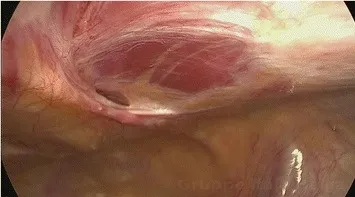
Spigelian hernia under rectus muscle causing severe pain limiting physical activity.
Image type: endoscopy (gi_endoscopy)